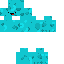
A female skeleton skin with pale skin, wearing white bald dressed in a blue hoodie and brown pants, featuring a closed mouth.